The plot is a Hilbert-envelope spectrum of a rotating bearing's acceleration signal, annotated with the bearing's characteristic defect frequencies. Determine the bearing's health state. Answer with exactly one of: normal, inner_race, outer_race, ball.
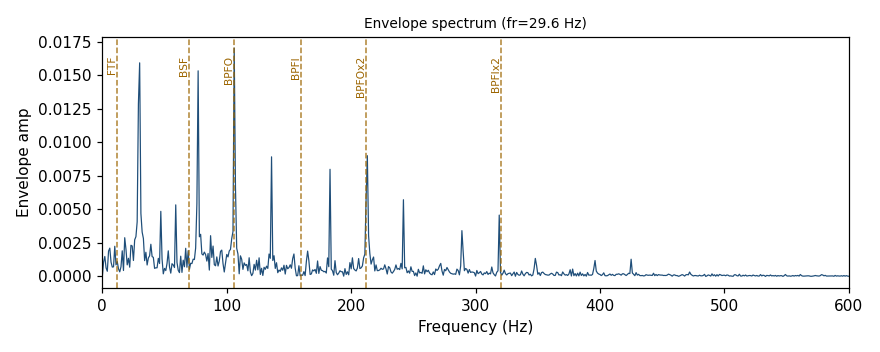
Answer: outer_race